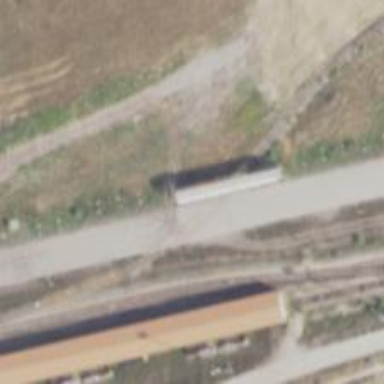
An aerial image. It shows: Railway siding with rails.